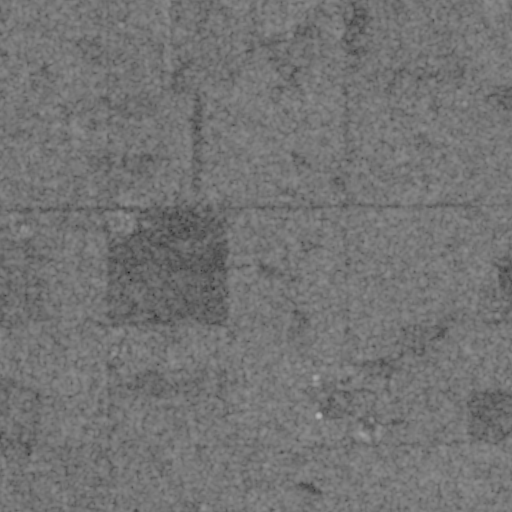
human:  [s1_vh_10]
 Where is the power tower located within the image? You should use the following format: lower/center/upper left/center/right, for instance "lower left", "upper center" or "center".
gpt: The power tower is located in the right of the image.
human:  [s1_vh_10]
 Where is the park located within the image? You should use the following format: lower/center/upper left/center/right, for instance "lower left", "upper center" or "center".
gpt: There is no park in the image.

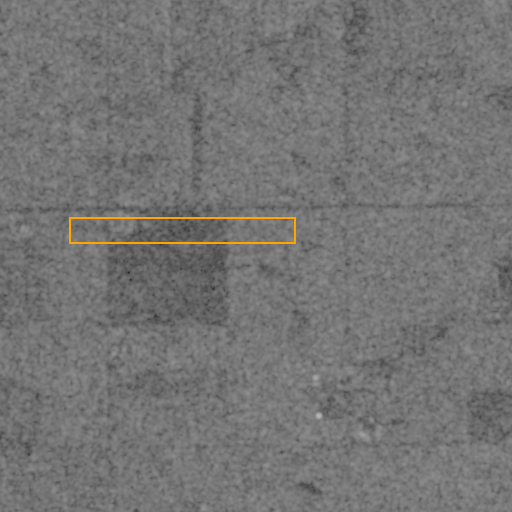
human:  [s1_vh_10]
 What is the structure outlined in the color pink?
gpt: There is no pink outline.
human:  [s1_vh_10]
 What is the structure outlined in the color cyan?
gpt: There is no structure outlined in cyan.